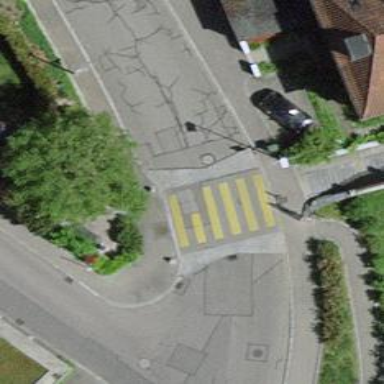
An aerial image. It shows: Uncontrolled zebra crossing on the road.